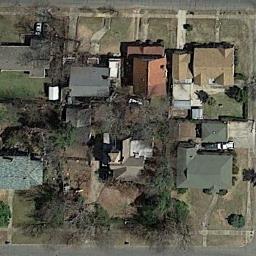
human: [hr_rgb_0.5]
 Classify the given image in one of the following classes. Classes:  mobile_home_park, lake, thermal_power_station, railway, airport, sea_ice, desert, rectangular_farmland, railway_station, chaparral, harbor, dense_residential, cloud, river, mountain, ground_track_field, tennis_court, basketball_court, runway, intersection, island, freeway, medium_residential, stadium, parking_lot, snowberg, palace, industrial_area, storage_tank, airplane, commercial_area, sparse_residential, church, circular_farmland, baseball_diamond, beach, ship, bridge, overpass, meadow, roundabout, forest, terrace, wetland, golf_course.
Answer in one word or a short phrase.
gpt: medium_residential